Field crop: maize
Growth stage: 2
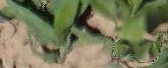
Species: maize